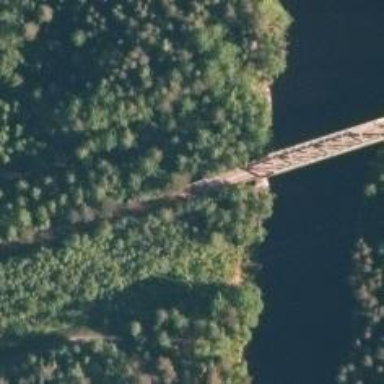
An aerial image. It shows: Disused railway bridge.